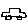
Label: car